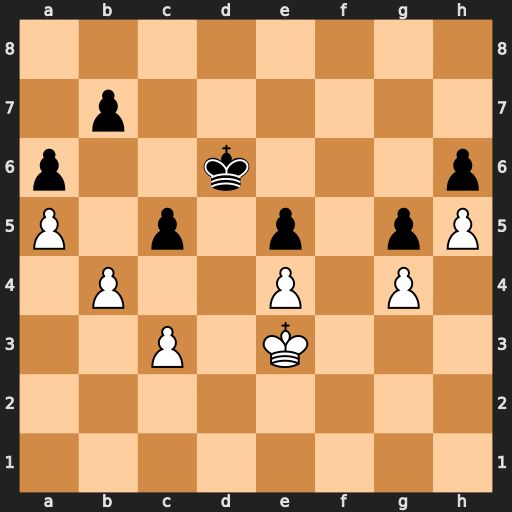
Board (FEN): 8/1p6/p2k3p/P1p1p1pP/1P2P1P1/2P1K3/8/8
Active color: w
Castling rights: -
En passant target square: -
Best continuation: Kd3 Kd7 Kc4 cxb4 cxb4